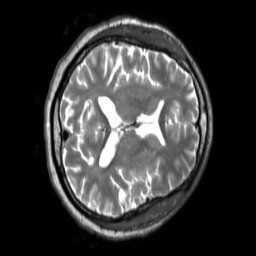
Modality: T2w
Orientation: axial
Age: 53
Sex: male
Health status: ill
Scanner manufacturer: siemens
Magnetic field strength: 3 T
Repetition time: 2.8 s
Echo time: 0.326 s